Question: I've searched the web for a solution but couldn't find one.
I'm a newbie to Node.js and up to now, any module I've installed was installed without any problem.
Only since yesterday when I've searched for an xml module for node.js, It started to give me a problem.
I have updated net framework sdk and did what needed , uninstalled node and installed it again, but still no solution.
The module I'm trying to install is xml2json (npm install xml2json) and here is the error:

The Code:
'''
C:\Program Files (x86)\EasyPHP-12.1\www\MyFirstProject\server>npm install xml2js
on
npm WARN package.json server@0.0.1 No repository field.
npm WARN package.json server@0.0.1 No README data
npm http GET https://registry.npmjs.org/xml2json
npm http 304 https://registry.npmjs.org/xml2json
npm http GET https://registry.npmjs.org/node-expat/2.0.0
npm http 304 https://registry.npmjs.org/node-expat/2.0.0
> node-expat@2.0.0 install C:\Program Files (x86)\EasyPHP-12.1\www\MyFirstProjec
t\server\node_modules\xml2json\node_modules\node-expat
> node-gyp rebuild
C:\Program Files (x86)\EasyPHP-12.1\www\MyFirstProject\server\node_modules\xml2j
son\node_modules\node-expat>node "C:\Program Files\nodejs\node_modules\npm\bin\n
ode-gyp-bin\\..\..\node_modules\node-gyp\bin\node-gyp.js" rebuild
gyp ERR! configure error
gyp ERR! stack Error: spawn ENOENT
gyp ERR! stack at errnoException (child_process.js:980:11)
gyp ERR! stack at Process.ChildProcess._handle.onexit (child_process.js:771:
34)
gyp ERR! System Windows_NT 6.1.7601
gyp ERR! command "node" "C:\\Program Files\\nodejs\\node_modules\\npm\\node_modu
les\\node-gyp\\bin\\node-gyp.js" "rebuild"
gyp ERR! cwd C:\Program Files (x86)\EasyPHP-12.1\www\MyFirstProject\server\node_
modules\xml2json\node_modules\node-expat
gyp ERR! node -v v0.10.15
gyp ERR! node-gyp -v v0.10.6
gyp ERR! not ok
npm ERR! weird error 1
npm ERR! not ok code 0
'''
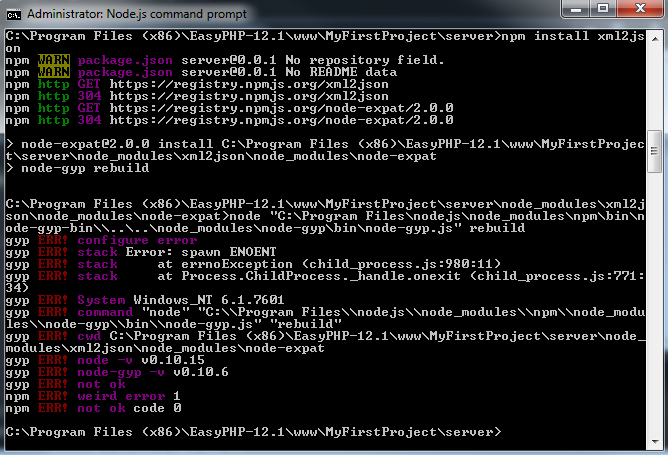
Answer: Seems like an issue with some packages that use Python for build, and with Windows 7 64bit.
Several Google searches reveal that the most popular things to try are:
1. Downgrade node to v0.8.x
2. Set your PYTHON env variable to "" (the empty string)
3. Install Python in C:\Python and the set the following env variables. PYTHONPATH=C:\Python PYTHON=%PYTHONPATH%\python.exe
Good luck!